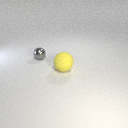
small gray metal sphere to the left of large yellow rubber sphere